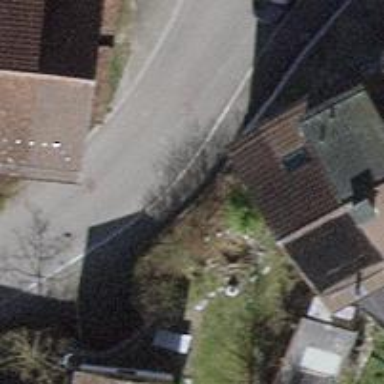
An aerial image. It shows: Road with steps.